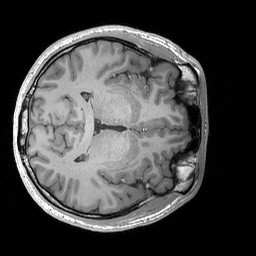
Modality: T1w
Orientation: axial
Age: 20